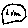
Label: line